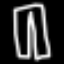
Label: pants